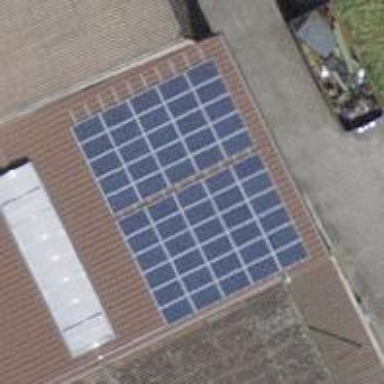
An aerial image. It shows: Solar power generator using photovoltaic method with solar photovoltaic panel types.